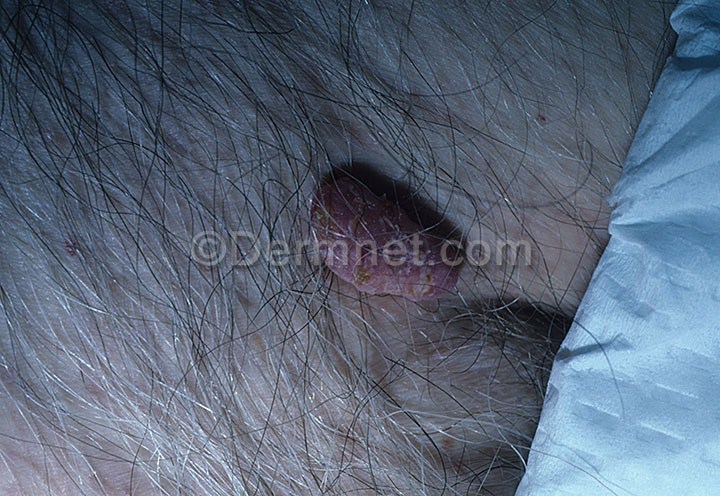
Disease: Actinic Keratosis Basal Cell Carcinoma and other Malignant Lesions